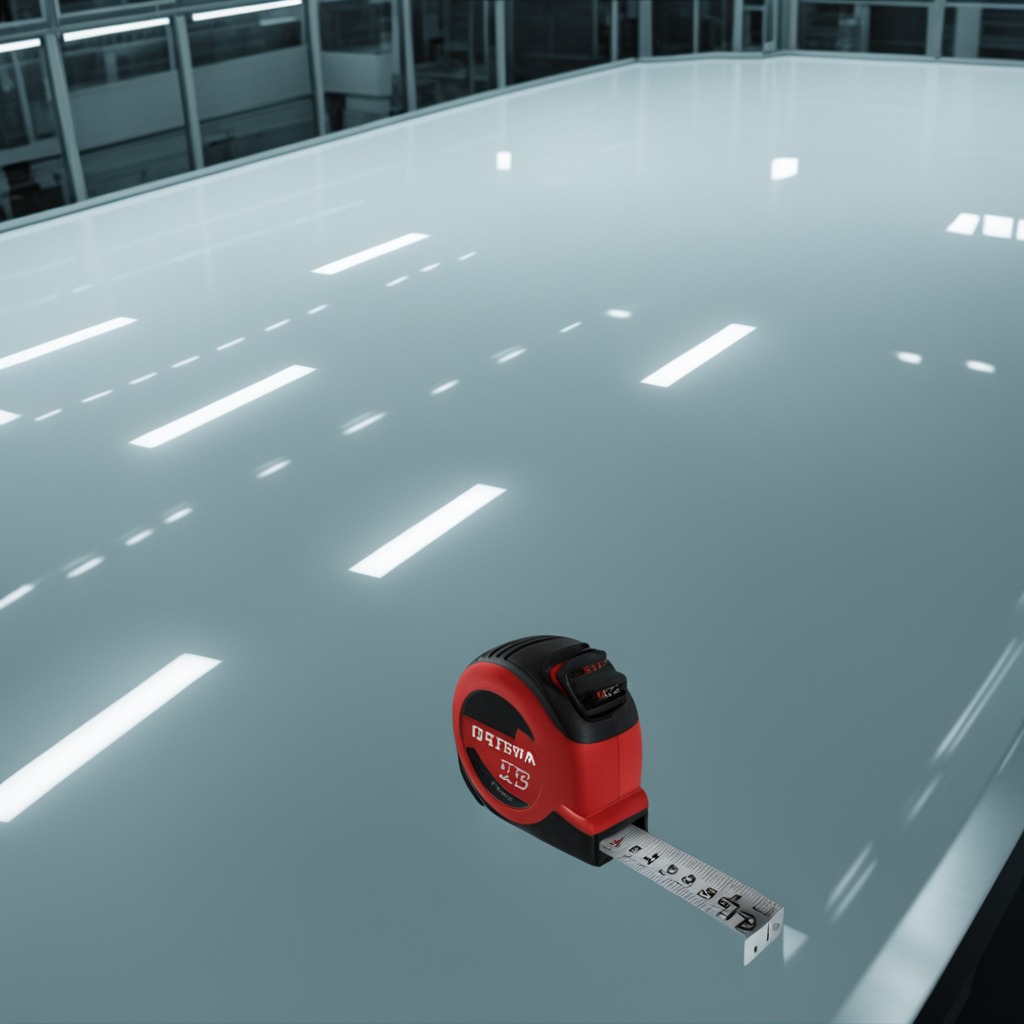
A measuring tape is lying on the high-gloss table.